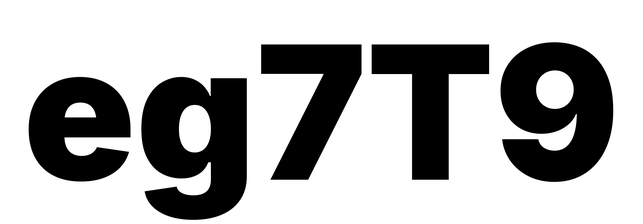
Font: Inter_Black